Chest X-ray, PA view. Patient: 41 years old, sex M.
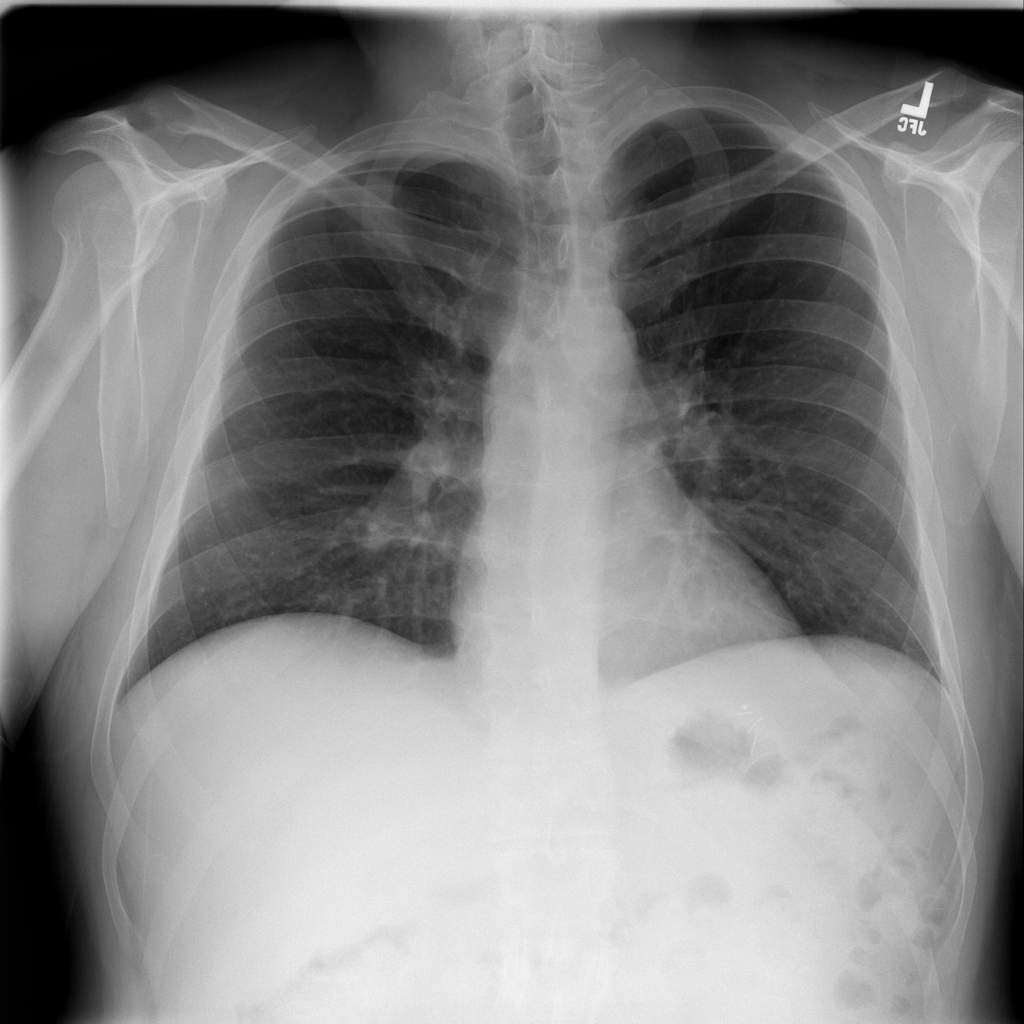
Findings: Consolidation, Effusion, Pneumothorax